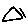
Label: triangle